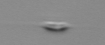
Label: Cylindrotheca_morphotype1